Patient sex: M
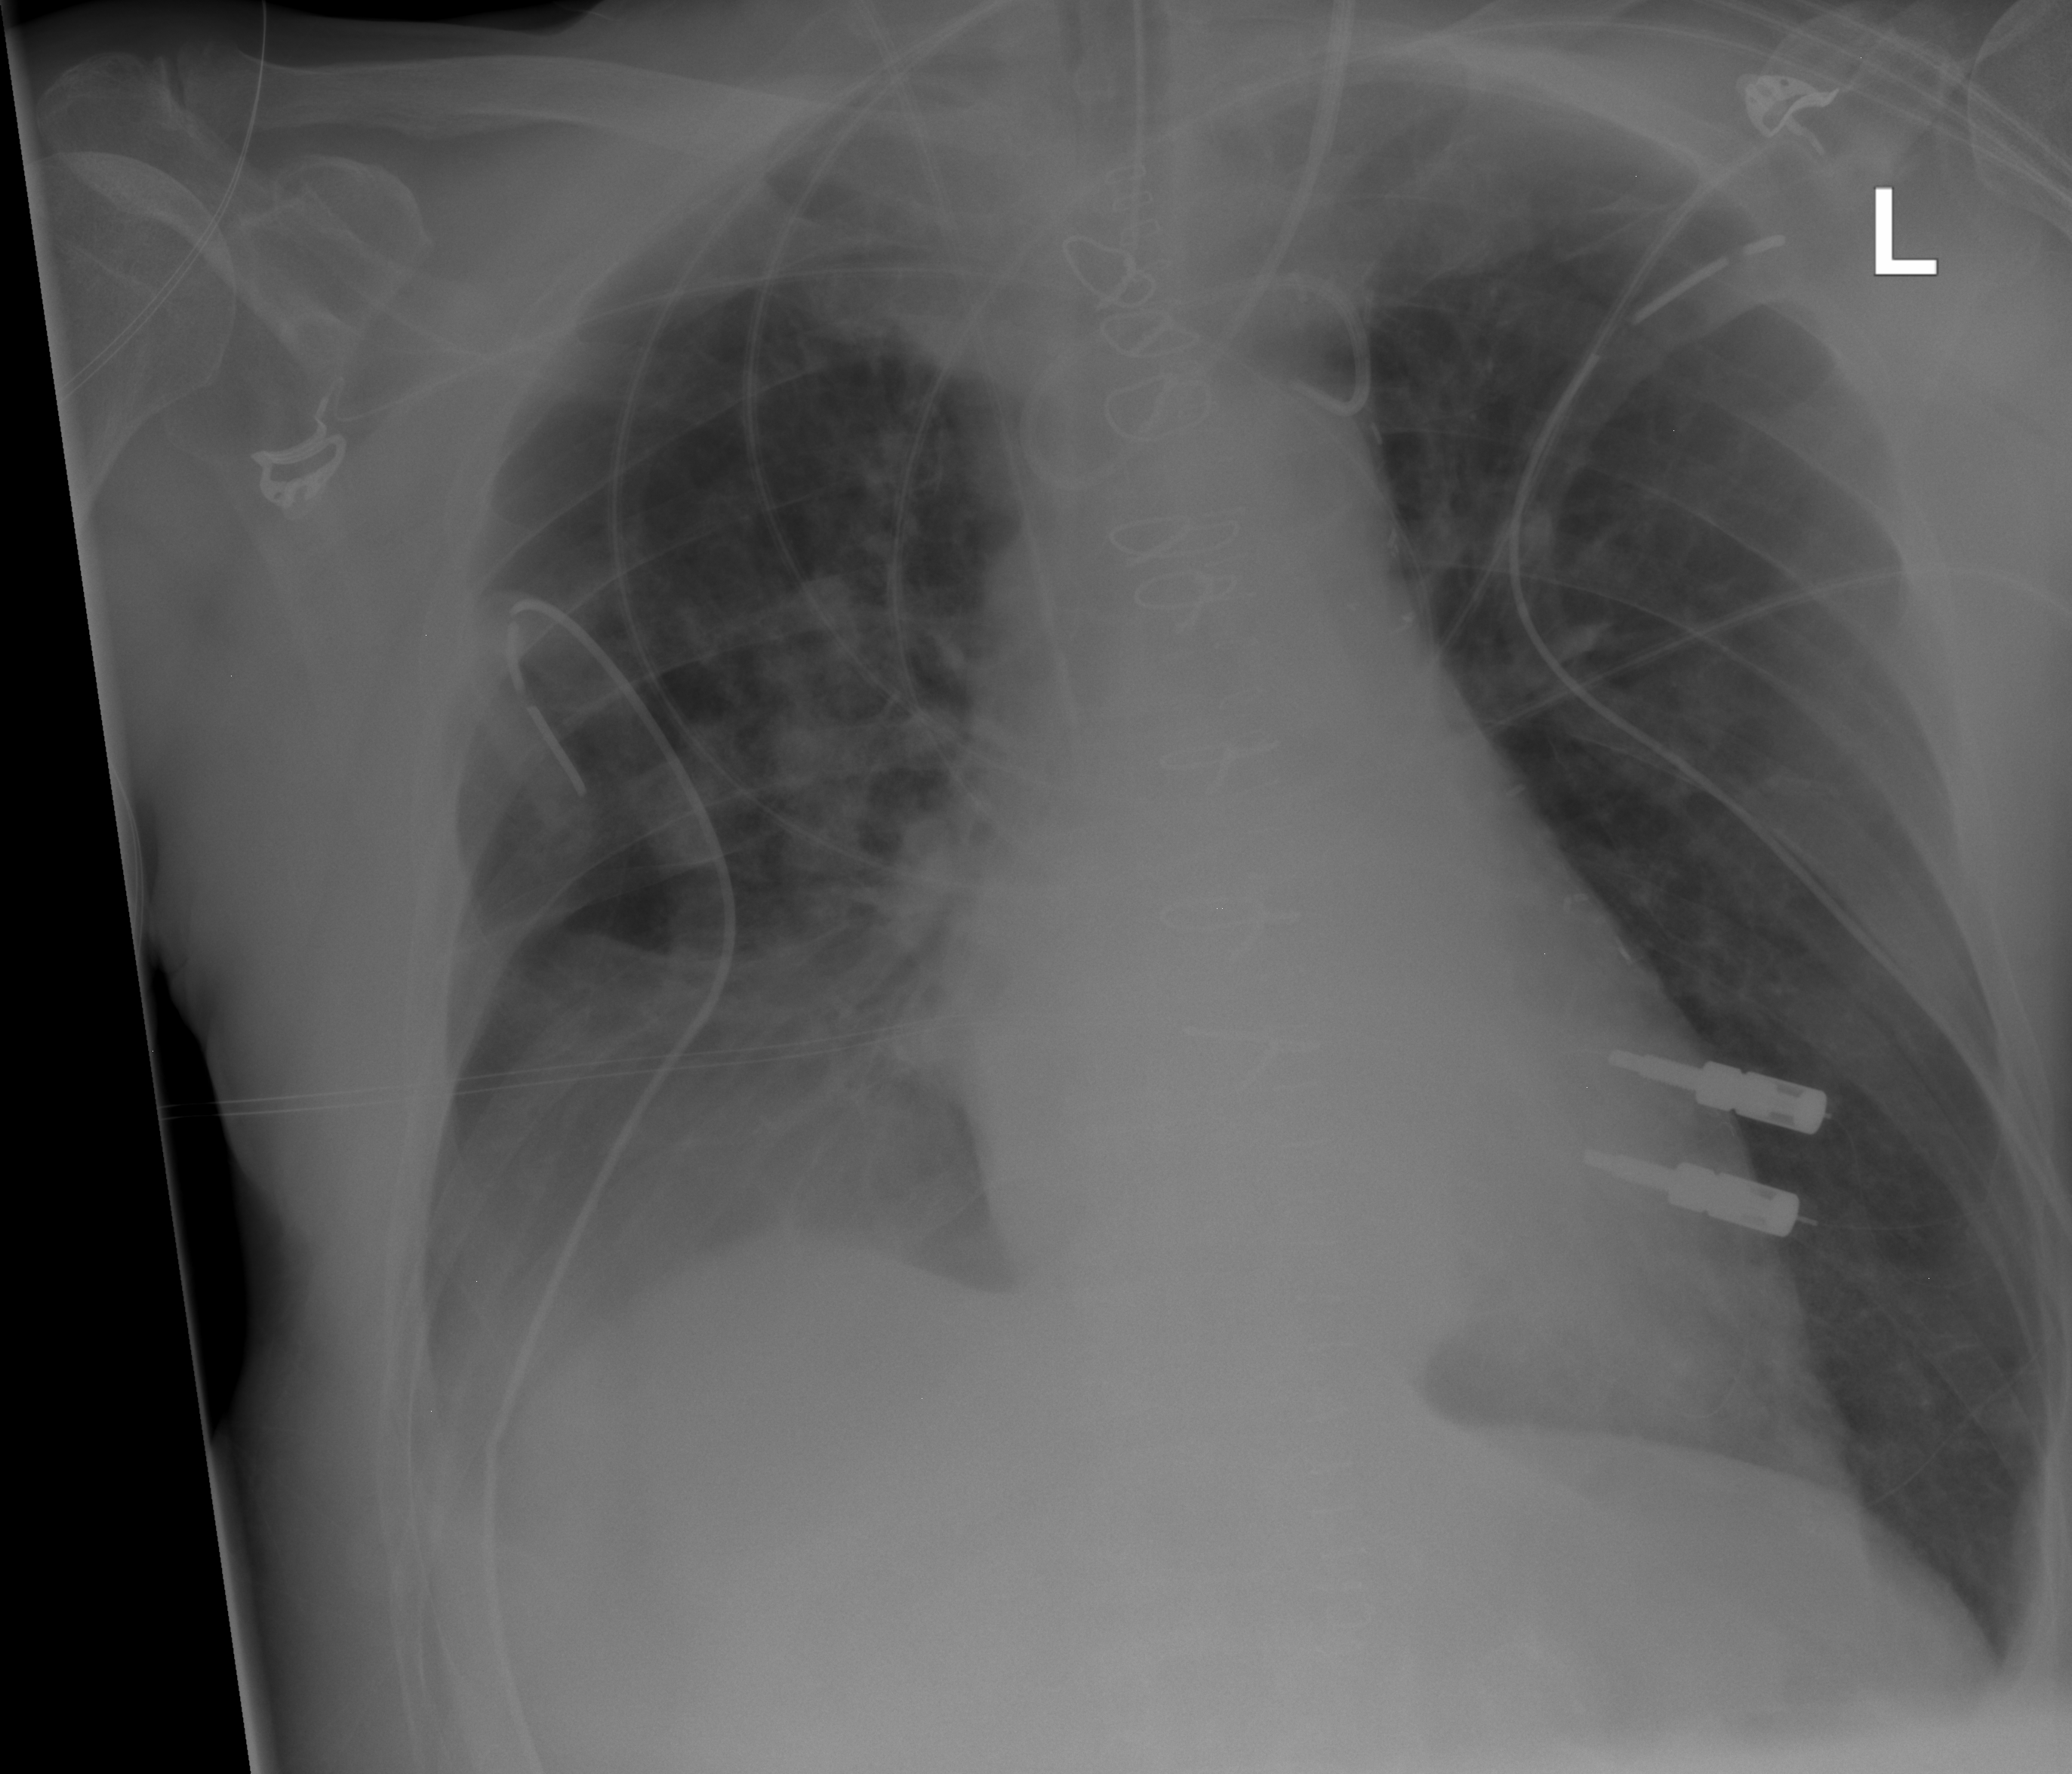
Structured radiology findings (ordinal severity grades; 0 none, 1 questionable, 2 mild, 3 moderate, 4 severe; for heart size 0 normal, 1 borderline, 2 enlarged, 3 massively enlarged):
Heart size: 0
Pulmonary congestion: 0
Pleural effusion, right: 2
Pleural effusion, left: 0
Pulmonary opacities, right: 0
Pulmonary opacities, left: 0
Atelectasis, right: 3
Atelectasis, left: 0